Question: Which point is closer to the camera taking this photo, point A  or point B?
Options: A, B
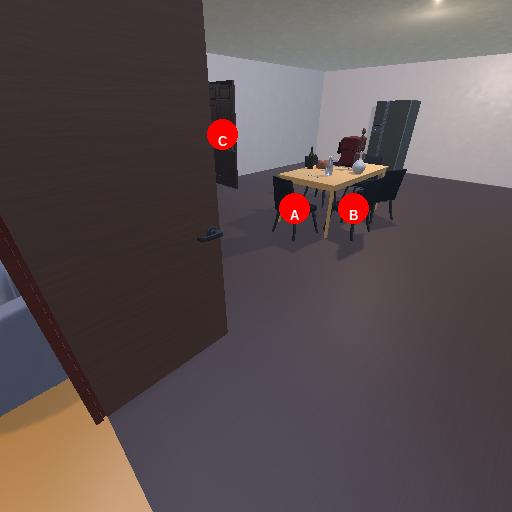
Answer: A